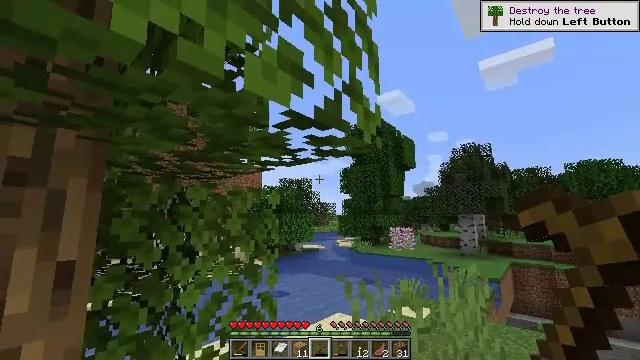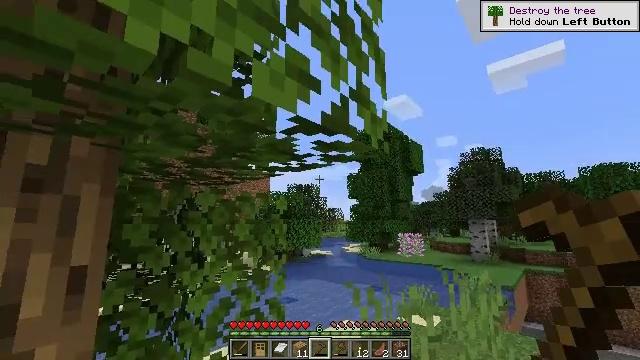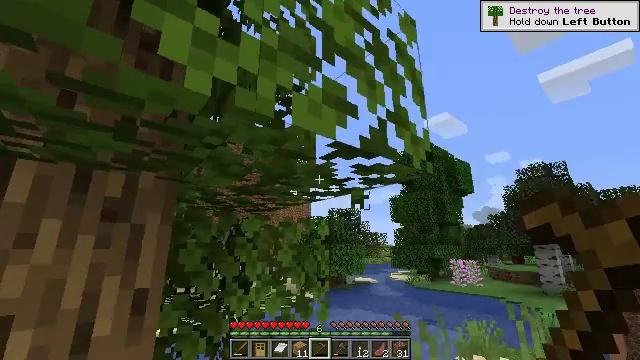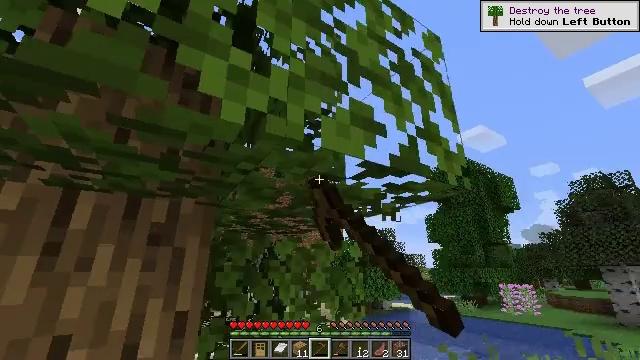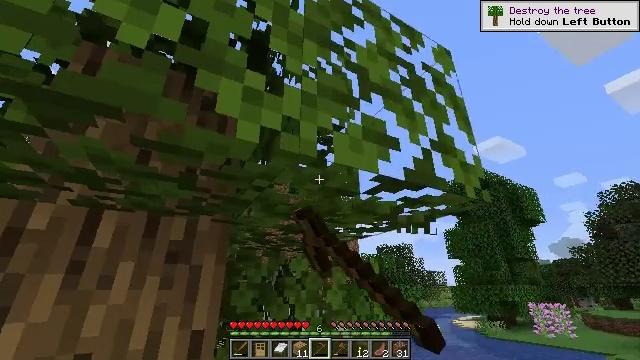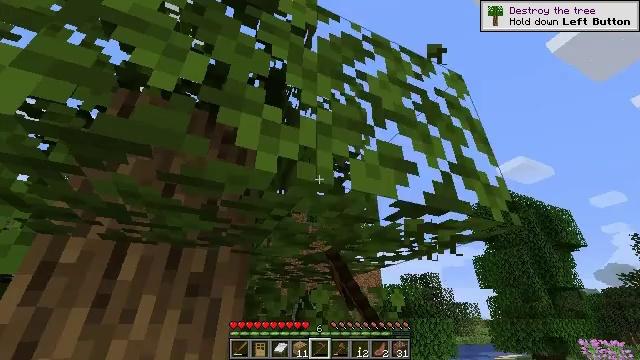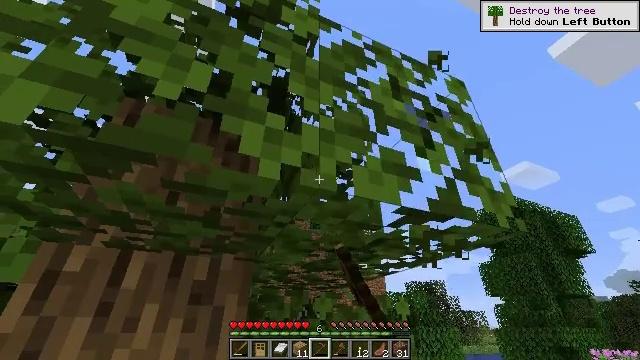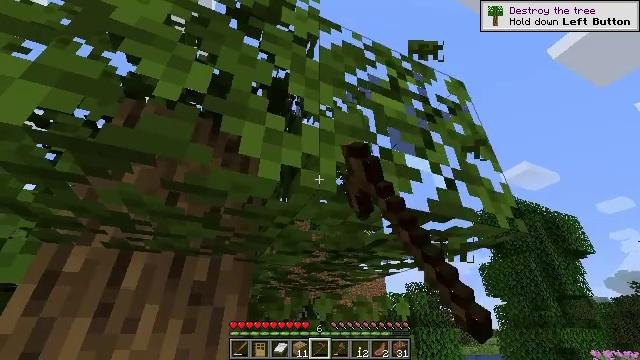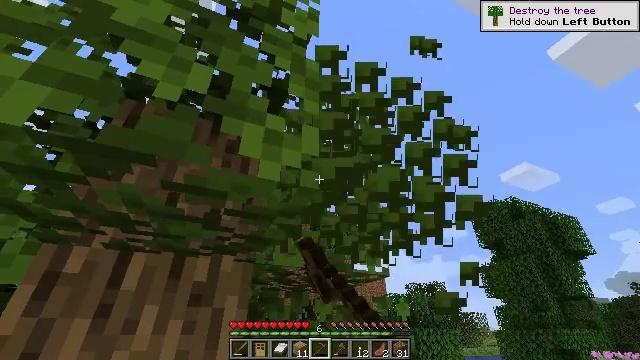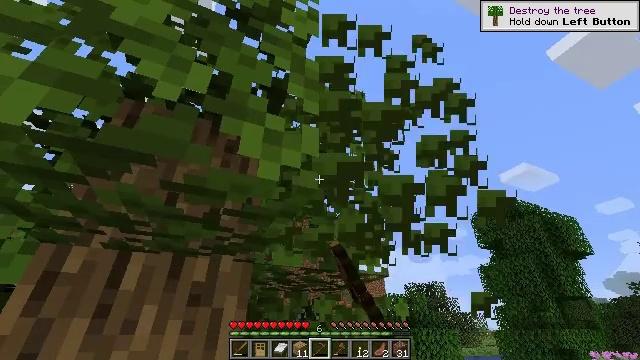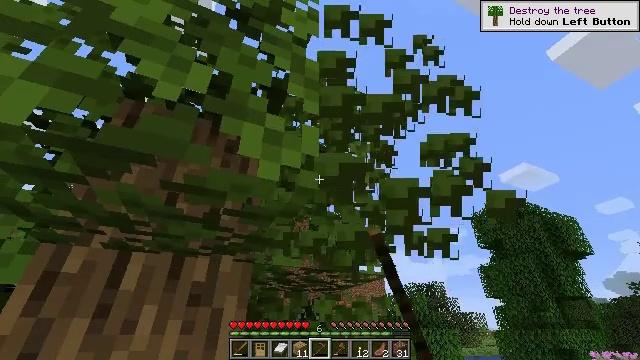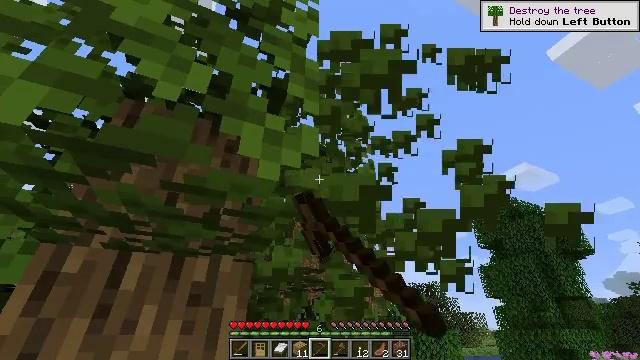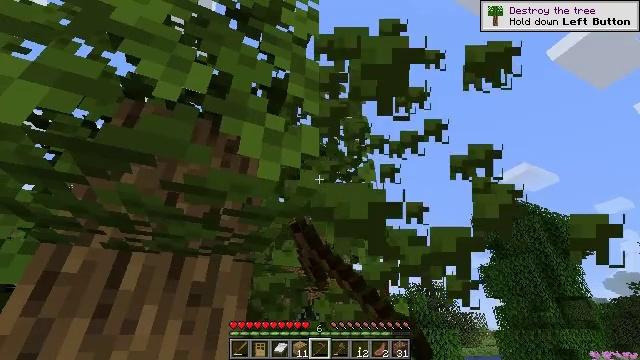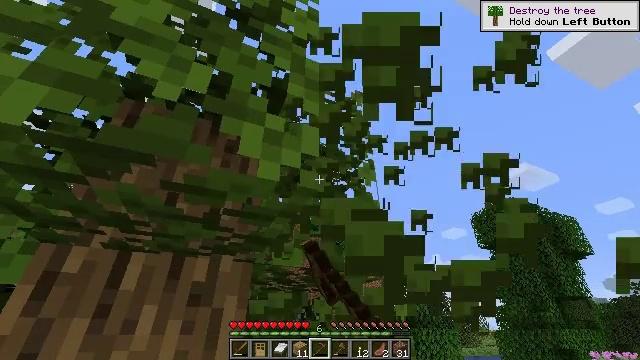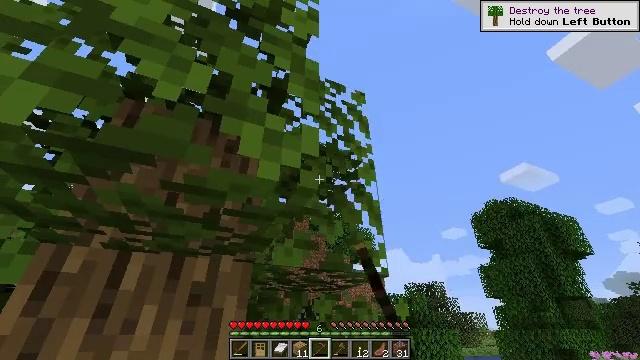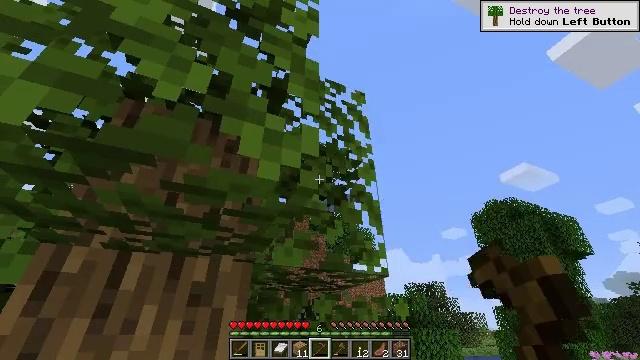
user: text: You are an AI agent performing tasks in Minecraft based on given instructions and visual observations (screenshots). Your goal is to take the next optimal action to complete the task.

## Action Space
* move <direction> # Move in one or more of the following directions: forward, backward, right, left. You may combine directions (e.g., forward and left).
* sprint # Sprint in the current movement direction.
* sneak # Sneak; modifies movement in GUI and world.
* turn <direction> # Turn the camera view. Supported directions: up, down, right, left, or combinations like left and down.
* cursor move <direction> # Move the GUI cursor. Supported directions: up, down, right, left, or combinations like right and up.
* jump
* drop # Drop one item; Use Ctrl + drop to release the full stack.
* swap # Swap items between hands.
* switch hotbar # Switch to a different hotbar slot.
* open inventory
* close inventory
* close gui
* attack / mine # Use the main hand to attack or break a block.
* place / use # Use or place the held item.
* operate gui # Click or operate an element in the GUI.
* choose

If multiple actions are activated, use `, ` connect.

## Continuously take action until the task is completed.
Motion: motion action
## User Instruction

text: Trim the tree by mining oak leaves.
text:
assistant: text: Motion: turn left and up, attack / mine
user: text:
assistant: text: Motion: turn left and up, attack / mine
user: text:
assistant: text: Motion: turn left and up, attack / mine
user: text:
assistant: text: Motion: turn left and up, attack / mine
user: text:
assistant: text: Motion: turn left and up, attack / mine
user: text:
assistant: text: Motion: turn up, attack / mine
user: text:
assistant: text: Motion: attack / mine
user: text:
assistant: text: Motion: attack / mine
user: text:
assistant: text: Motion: attack / mine
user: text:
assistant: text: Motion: attack / mine
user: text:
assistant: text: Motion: attack / mine
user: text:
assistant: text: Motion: attack / mine
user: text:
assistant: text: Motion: attack / mine
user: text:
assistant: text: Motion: attack / mine
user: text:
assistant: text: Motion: attack / mine
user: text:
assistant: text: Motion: attack / mine
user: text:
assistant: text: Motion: attack / mine
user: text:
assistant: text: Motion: turn left and up, attack / mine
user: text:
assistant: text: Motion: turn left and up, attack / mine
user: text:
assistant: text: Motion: attack / mine
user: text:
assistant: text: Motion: turn left, attack / mine
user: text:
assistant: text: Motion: turn left, attack / mine
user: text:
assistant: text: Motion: turn left, attack / mine
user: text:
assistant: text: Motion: turn left, attack / mine
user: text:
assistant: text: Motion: turn left, attack / mine
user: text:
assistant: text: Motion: turn left, attack / mine
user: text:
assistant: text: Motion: turn left, attack / mine
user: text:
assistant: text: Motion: attack / mine
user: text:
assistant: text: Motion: attack / mine
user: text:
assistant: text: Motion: attack / mine